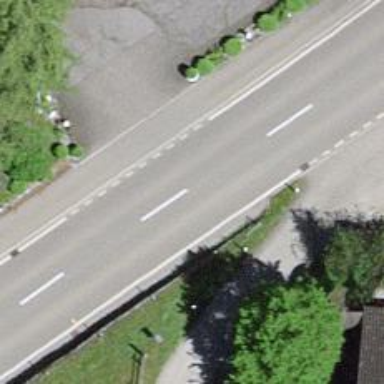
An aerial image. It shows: Tertiary road with asphalt surface.